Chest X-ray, AP view. Patient: 56 years old, sex M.
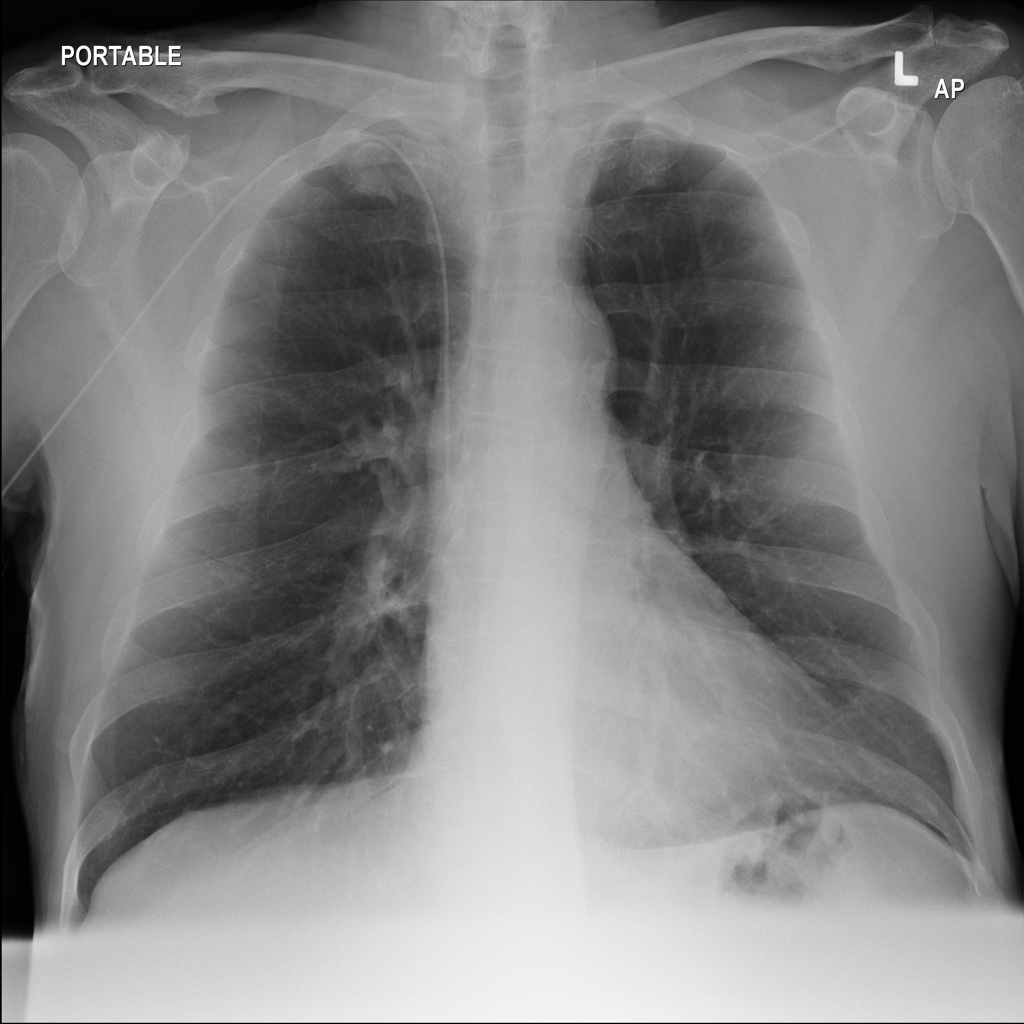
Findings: No Finding